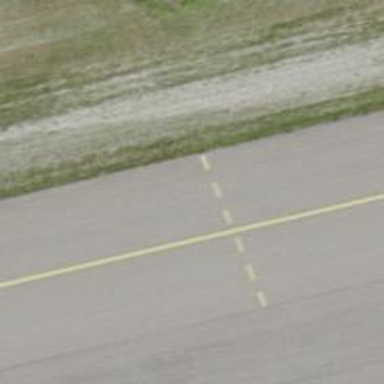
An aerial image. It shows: Image of taxiway at airport.